Question: As you can see in the code below, I have declared an 'Action<>' object as a variable.
Would anybody please let me know why this action method delegate behaves like a static method?
Why does it return 'true' in the following code?
## Code:
'''
public static void Main(string[] args)
{
Action<string> actionMethod = s => { Console.WriteLine("My Name is " + s); };
Console.WriteLine(actionMethod.Method.IsStatic);
Console.Read();
}
'''
## Output:

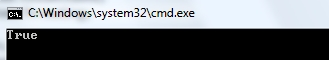
Answer: This is most likely because there are no closures, for example:
'''
int age = 25;
Action<string> withClosure = s => Console.WriteLine("My name is {0} and I am {1} years old", s, age);
Action<string> withoutClosure = s => Console.WriteLine("My name is {0}", s);
Console.WriteLine(withClosure.Method.IsStatic);
Console.WriteLine(withoutClosure.Method.IsStatic);
'''
This will output 'false' for 'withClosure' and 'true' for 'withoutClosure'.
When you use a lambda expression, the compiler creates a little class to contain your method, this would compile to something like the following (the actual implementation most likely varies slightly):
'''
private class <Main>b__0
{
public int age;
public void withClosure(string s)
{
Console.WriteLine("My name is {0} and I am {1} years old", s, age)
}
}
private static class <Main>b__1
{
public static void withoutClosure(string s)
{
Console.WriteLine("My name is {0}", s)
}
}
public static void Main()
{
var b__0 = new <Main>b__0();
b__0.age = 25;
Action<string> withClosure = b__0.withClosure;
Action<string> withoutClosure = <Main>b__1.withoutClosure;
Console.WriteLine(withClosure.Method.IsStatic);
Console.WriteLine(withoutClosure.Method.IsStatic);
}
'''
You can see the resulting 'Action<string>' instances actually point to methods on these generated classes.